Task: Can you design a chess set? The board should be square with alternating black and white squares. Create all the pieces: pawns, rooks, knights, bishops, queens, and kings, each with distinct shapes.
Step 828:
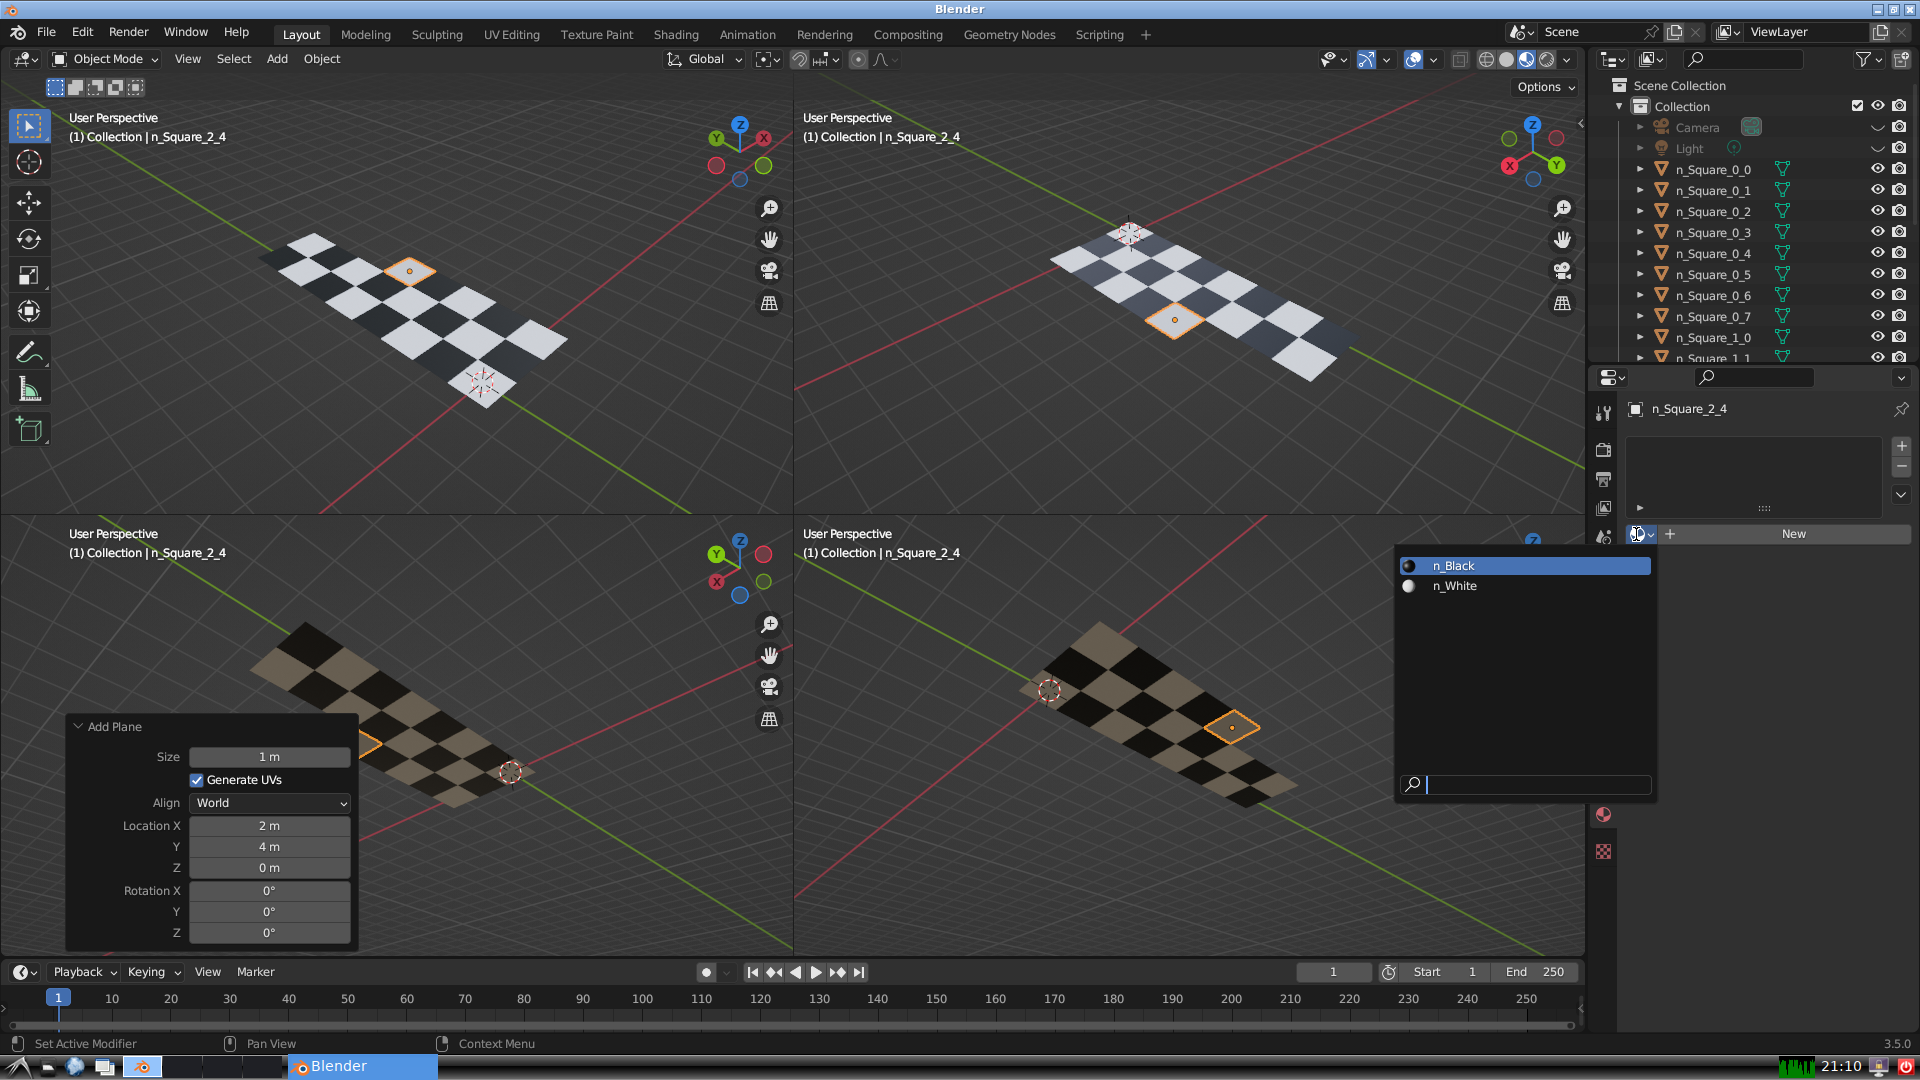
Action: input_text: n_White